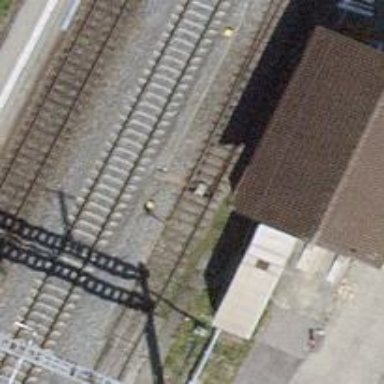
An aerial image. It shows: Railway switch.